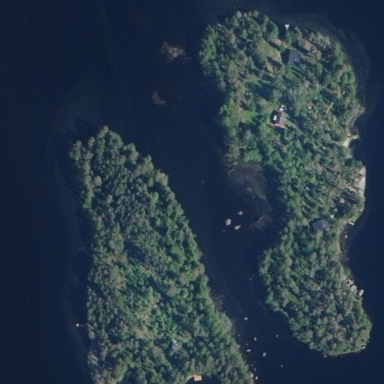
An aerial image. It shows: Islet.